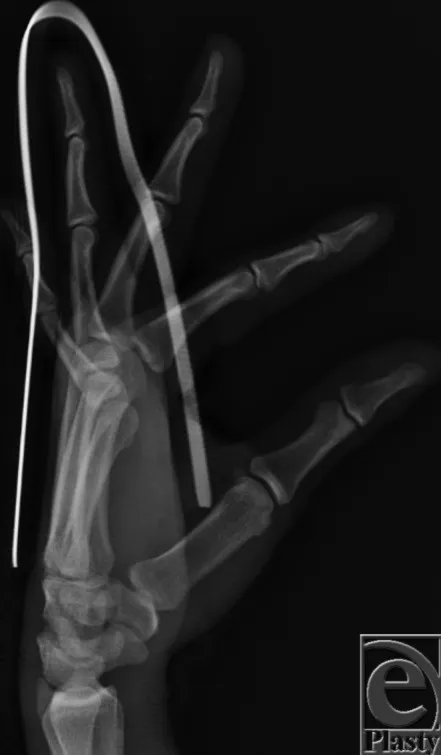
Postreduction radiograph and splinting of the affected finger in extension.
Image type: radiology (x_ray)